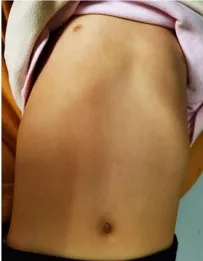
(B) Patient's picture showing a funnel-shaped chest.
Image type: medical_photograph (other_medical_photograph)